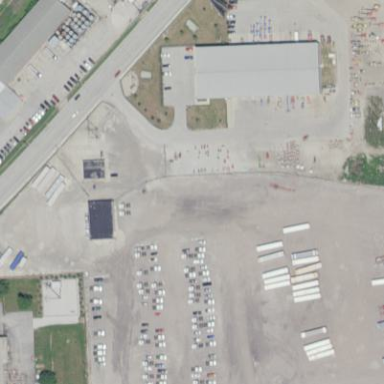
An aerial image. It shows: Parking area.